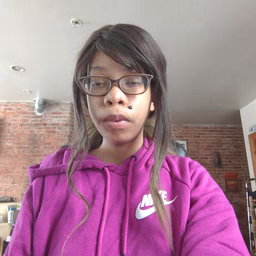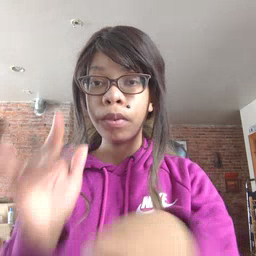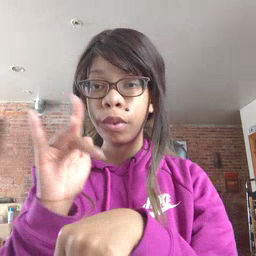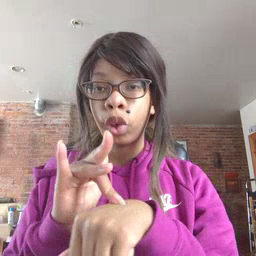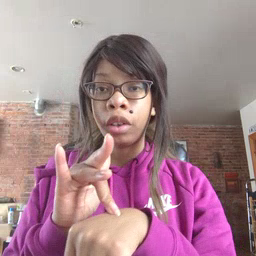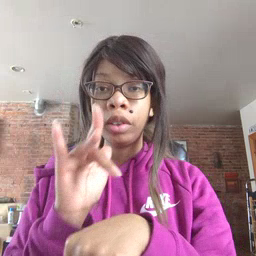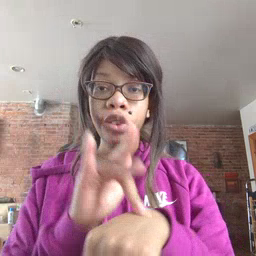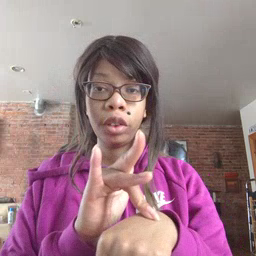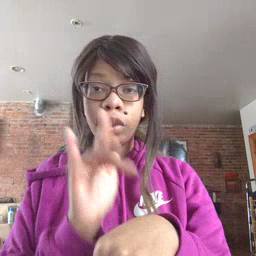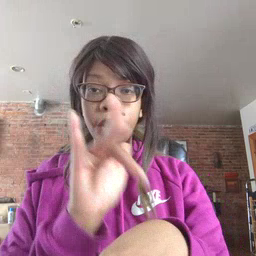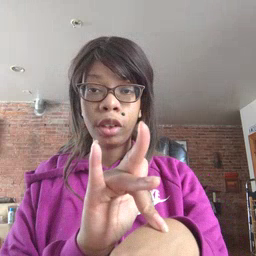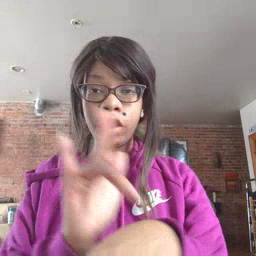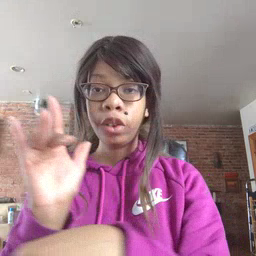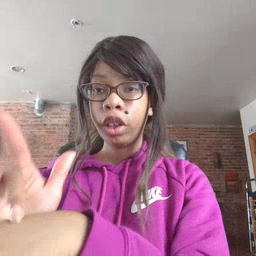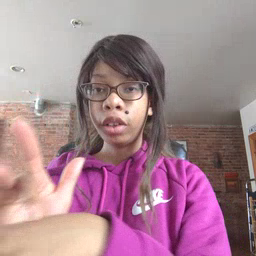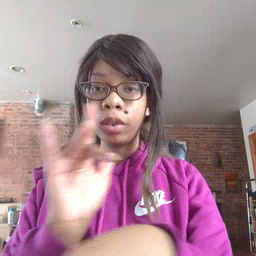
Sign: touch